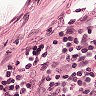
Metastatic tissue present: no